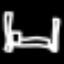
Label: bed